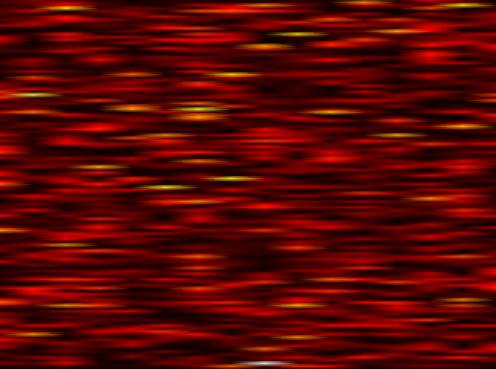
Label: FOFDM